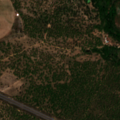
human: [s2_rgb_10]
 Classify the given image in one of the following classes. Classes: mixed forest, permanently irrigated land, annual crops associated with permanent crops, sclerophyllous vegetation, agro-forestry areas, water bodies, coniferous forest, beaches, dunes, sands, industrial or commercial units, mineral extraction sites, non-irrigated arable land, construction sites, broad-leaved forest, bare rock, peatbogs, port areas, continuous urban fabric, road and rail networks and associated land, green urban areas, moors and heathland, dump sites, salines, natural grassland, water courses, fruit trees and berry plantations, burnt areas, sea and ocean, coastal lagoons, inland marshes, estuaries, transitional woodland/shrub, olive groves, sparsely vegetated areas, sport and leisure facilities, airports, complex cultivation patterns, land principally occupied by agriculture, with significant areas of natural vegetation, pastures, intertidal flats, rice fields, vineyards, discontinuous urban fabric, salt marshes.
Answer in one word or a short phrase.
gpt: continuous urban fabric